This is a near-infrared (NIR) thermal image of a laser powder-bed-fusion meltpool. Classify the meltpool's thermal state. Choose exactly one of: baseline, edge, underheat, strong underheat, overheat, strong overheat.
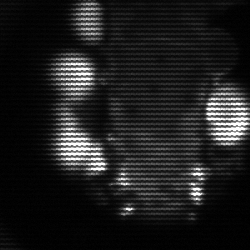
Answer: strong underheat